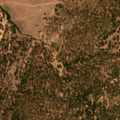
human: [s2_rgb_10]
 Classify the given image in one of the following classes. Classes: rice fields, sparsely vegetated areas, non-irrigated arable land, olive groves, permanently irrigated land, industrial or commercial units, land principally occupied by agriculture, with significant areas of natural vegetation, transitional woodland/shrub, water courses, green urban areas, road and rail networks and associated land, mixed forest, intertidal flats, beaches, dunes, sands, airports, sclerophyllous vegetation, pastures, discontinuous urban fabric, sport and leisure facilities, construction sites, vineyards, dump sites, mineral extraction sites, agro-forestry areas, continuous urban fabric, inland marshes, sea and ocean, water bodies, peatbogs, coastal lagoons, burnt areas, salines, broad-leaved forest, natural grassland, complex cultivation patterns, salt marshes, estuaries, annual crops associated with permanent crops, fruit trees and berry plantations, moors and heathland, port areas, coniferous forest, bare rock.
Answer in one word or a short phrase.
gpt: non-irrigated arable land, agro-forestry areas